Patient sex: F
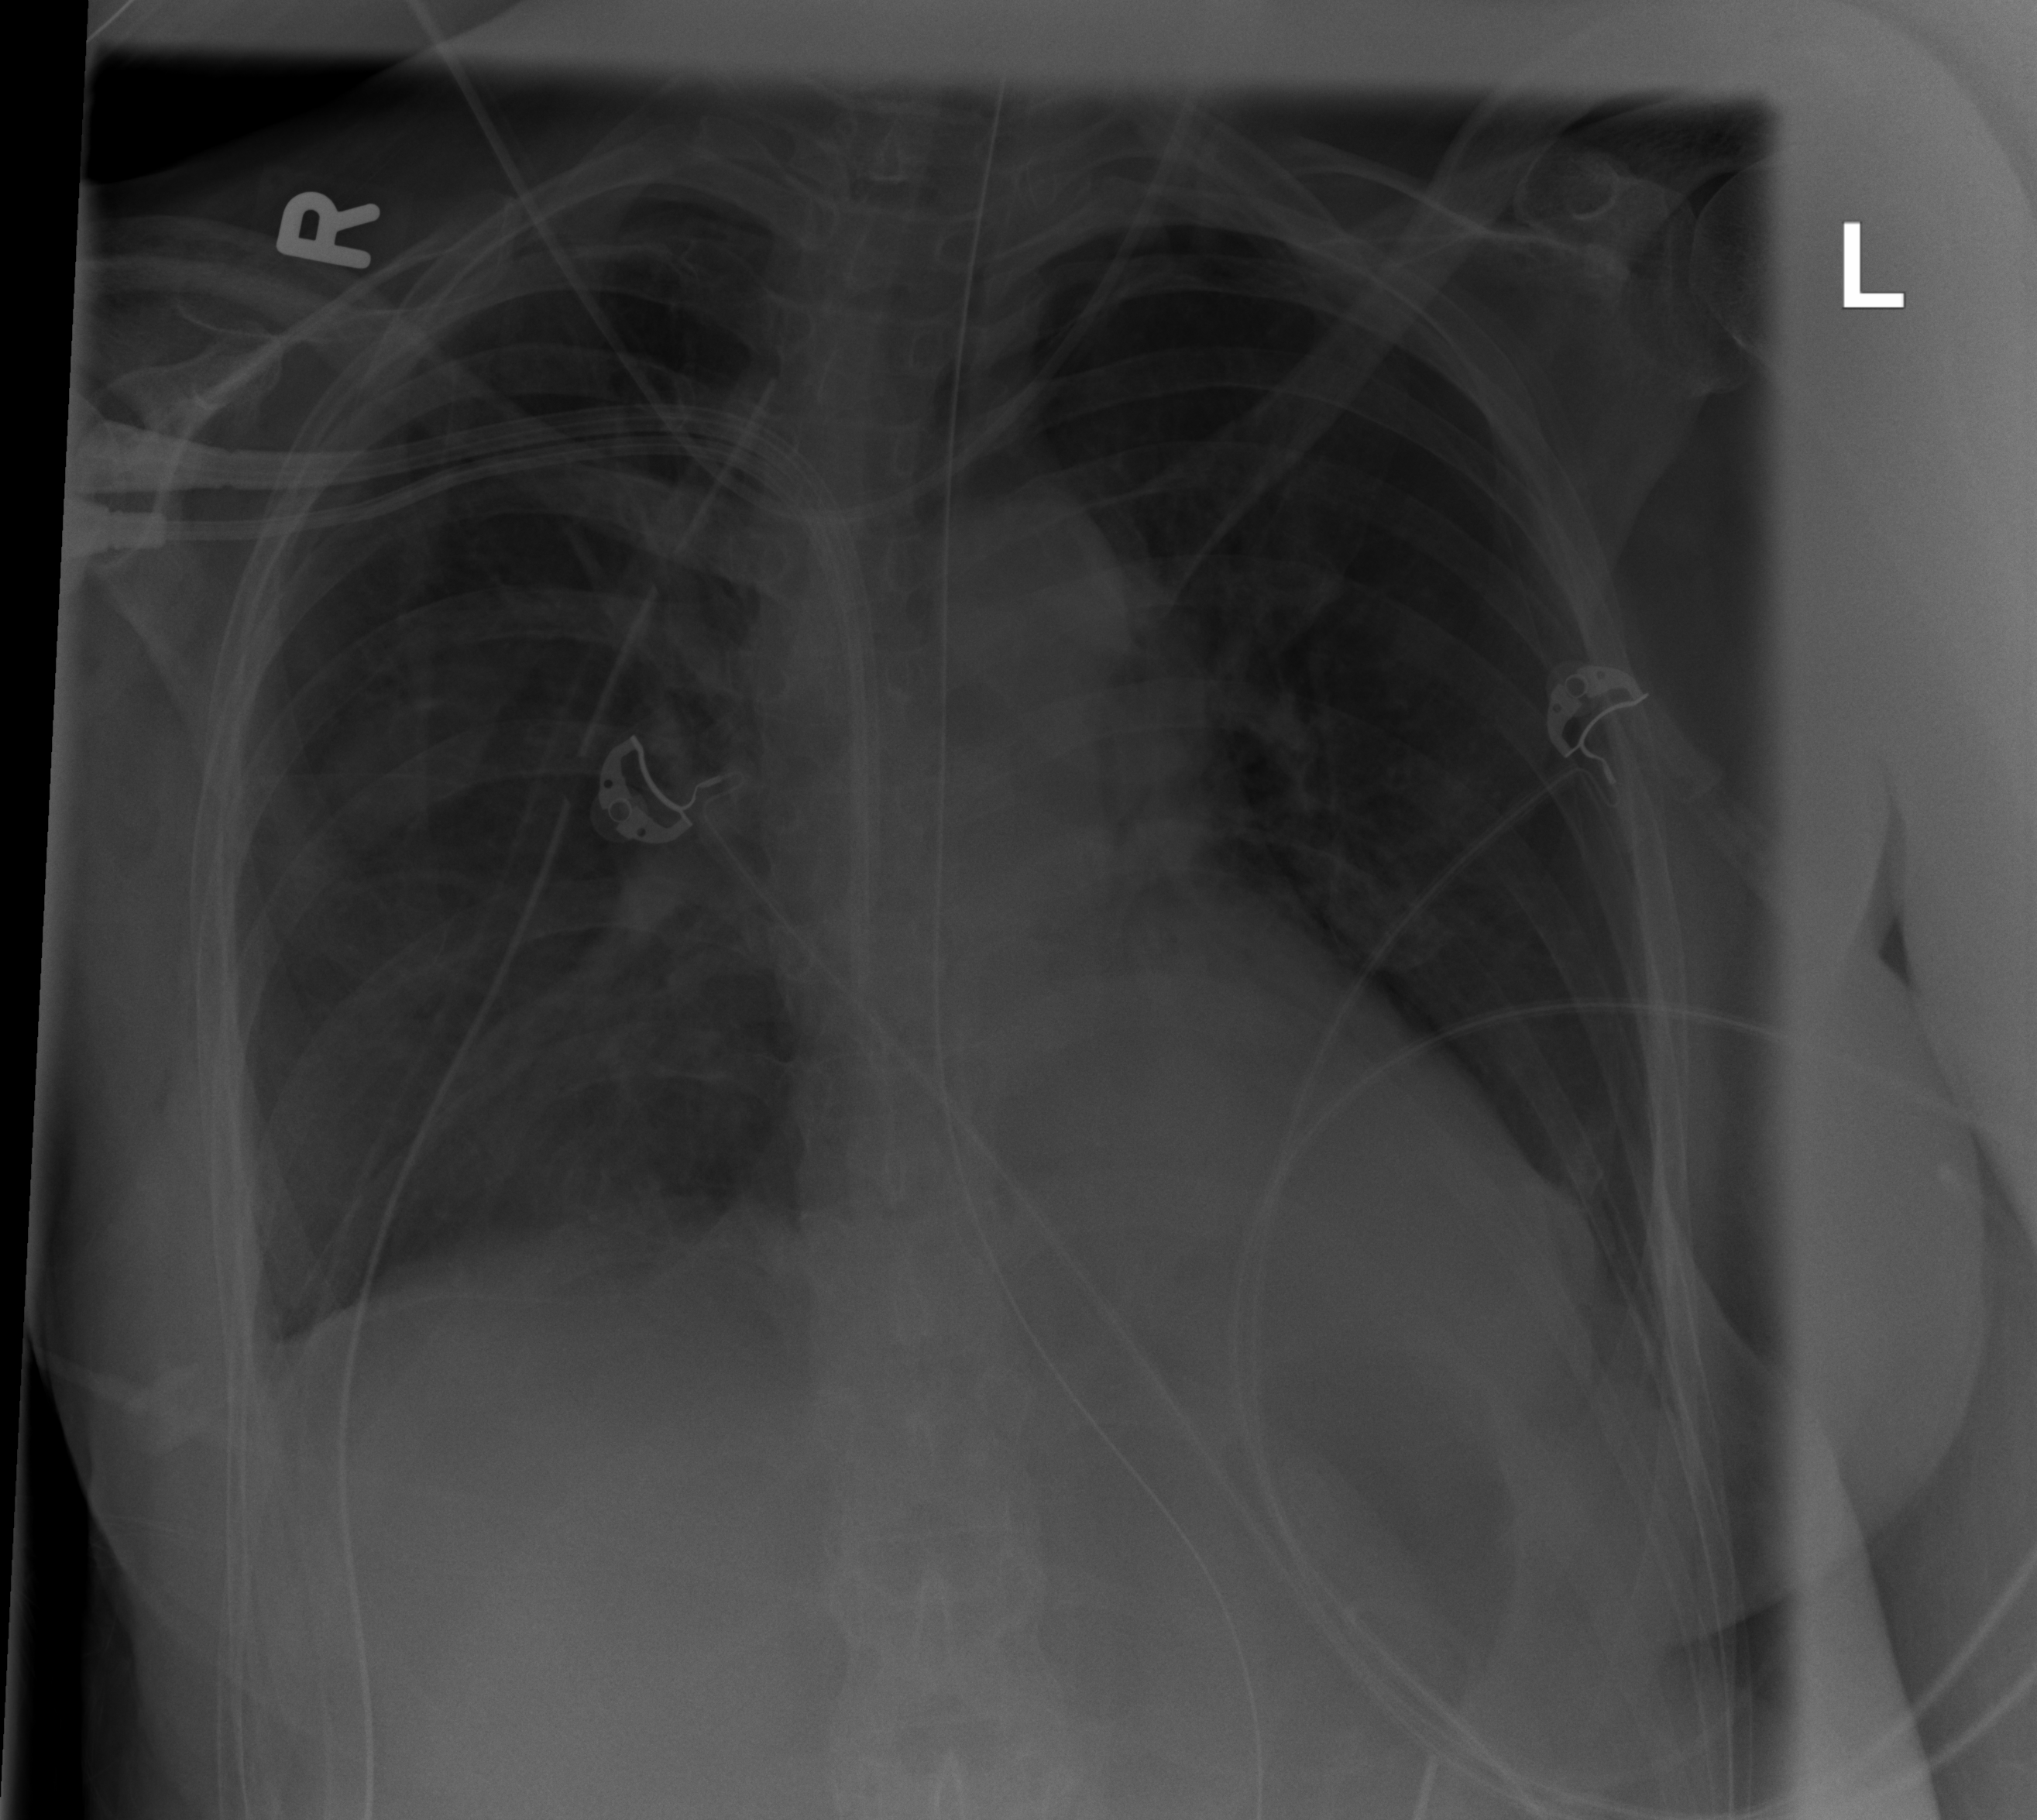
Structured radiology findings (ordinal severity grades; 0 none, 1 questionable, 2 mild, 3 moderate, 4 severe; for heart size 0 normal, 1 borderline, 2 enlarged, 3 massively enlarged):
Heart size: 1
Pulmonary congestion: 0
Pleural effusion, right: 2
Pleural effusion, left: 2
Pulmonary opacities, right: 2
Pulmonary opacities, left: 2
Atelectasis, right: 2
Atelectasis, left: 2